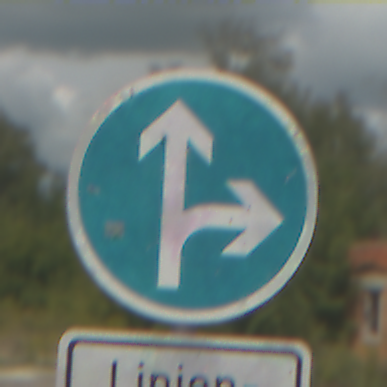
Verkehrszeichen: VorgeschriebeneFahrtrichtungGeradeausOderRechts
Zusatzzeichen unten: BesondereFahrzeugeUndTransportgueter2
Umgebung: Outdoor, Suburban
Tageszeit: Midday
Wetter: PartlyCloudy
Licht: Natural
Jahreszeit: Summer
Kontrast: HighContrast